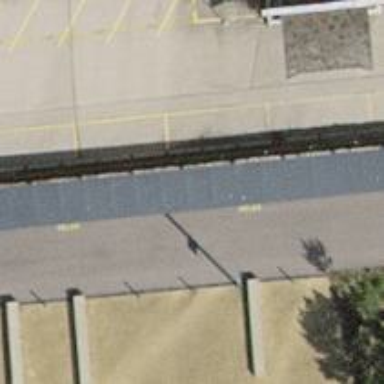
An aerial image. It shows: Bicycle parking area with stands.